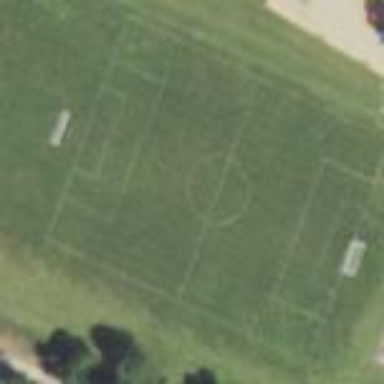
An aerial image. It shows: Soccer pitch designated for leisure and sports activities.